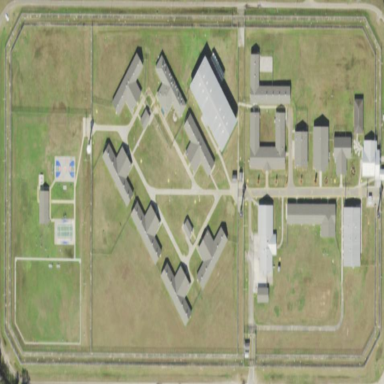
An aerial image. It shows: Prison surrounded by wall.